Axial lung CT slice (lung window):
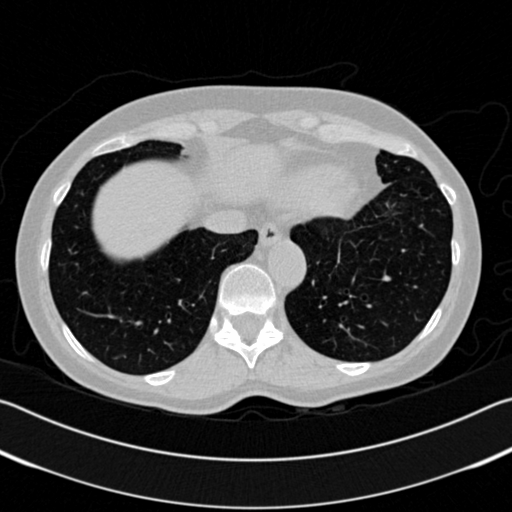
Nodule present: no